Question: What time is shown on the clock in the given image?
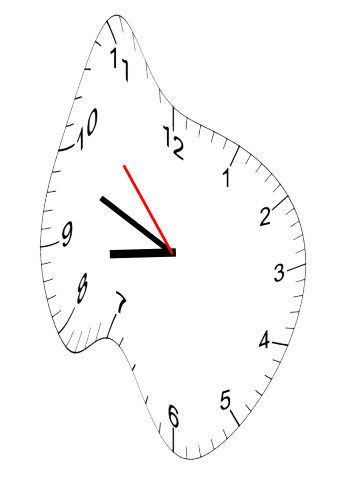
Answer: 08:48:53